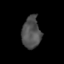
Tissue: skin
Cell type: Epithelial cells
Senescence score: 0.2702
Nuclear area (px): 581
Mean DAPI intensity: 80.468